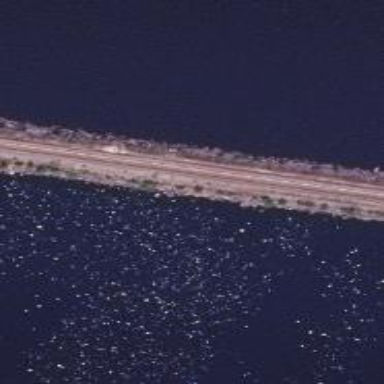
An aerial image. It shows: Continuous rail on embankment.